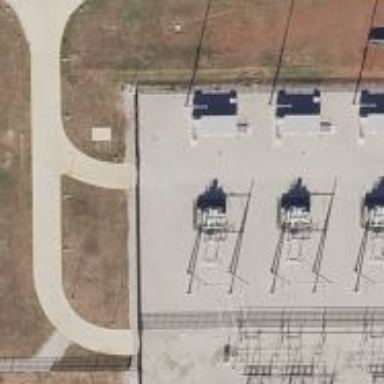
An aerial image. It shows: Switch used for power control.